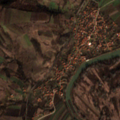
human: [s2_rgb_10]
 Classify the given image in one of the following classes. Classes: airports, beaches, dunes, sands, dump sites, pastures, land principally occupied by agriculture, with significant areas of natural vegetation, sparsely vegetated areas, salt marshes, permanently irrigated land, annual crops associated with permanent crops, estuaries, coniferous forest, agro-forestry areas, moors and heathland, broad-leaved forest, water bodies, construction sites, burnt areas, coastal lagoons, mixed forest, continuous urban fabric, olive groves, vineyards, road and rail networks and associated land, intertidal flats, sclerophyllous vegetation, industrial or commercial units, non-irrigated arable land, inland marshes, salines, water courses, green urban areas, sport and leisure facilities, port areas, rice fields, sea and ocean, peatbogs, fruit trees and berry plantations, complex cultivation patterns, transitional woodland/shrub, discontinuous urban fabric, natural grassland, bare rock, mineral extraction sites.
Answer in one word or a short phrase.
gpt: discontinuous urban fabric, non-irrigated arable land, complex cultivation patterns, land principally occupied by agriculture, with significant areas of natural vegetation, broad-leaved forest